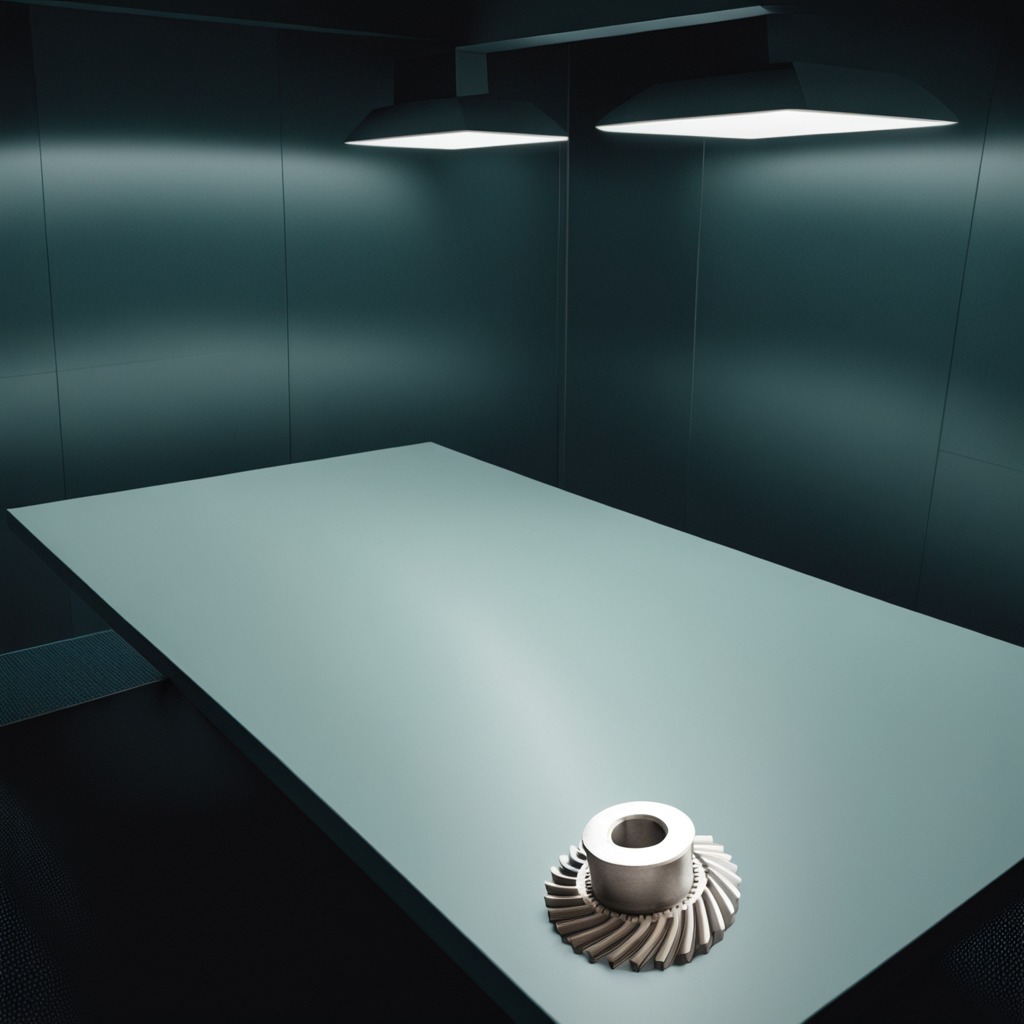
A steel gear with teeth is lying on the clean empty table in a railway signal maintenance room.